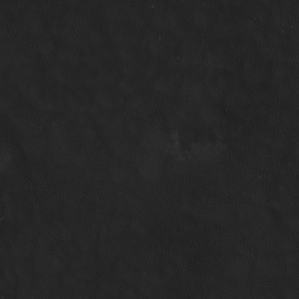
Label: non_frost